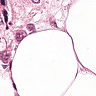
Metastatic tissue present: yes